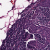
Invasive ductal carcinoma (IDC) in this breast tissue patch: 1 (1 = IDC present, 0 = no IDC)